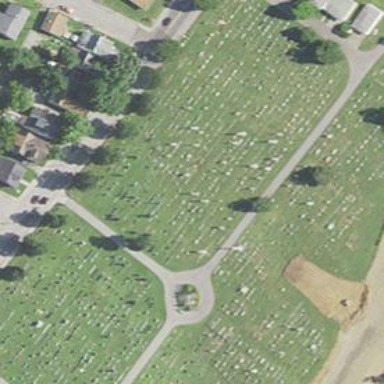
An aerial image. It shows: Sector within cemetery.